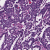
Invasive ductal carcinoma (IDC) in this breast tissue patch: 1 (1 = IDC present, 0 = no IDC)